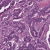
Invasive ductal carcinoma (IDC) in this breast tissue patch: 1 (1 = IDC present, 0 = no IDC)